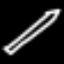
Label: pencil